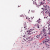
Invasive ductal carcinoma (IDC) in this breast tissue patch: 1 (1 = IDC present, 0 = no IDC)